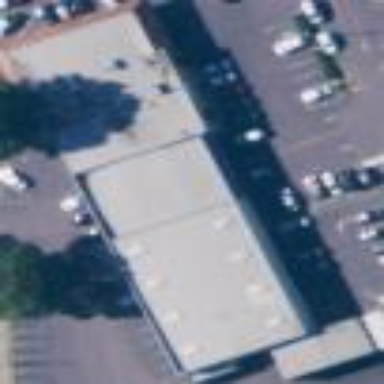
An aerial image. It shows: Car shop building.